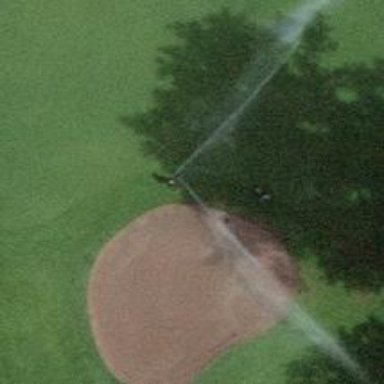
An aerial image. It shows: Golf bunker.